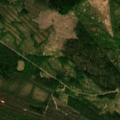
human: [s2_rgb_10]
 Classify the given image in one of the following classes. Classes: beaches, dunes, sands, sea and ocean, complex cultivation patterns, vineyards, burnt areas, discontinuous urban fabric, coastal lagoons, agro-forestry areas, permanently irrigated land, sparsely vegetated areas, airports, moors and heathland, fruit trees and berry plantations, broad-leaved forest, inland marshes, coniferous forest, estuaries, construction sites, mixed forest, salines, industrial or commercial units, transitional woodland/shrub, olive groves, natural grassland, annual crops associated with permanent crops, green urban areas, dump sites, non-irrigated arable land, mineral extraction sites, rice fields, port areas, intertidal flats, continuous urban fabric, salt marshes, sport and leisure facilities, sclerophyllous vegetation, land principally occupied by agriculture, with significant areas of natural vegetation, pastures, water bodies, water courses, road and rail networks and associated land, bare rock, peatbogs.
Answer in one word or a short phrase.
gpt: coniferous forest, mixed forest, transitional woodland/shrub